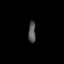
Tissue: prostate
Cell type: T cells
Senescence score: 0.7036
Nuclear area (px): 152
Mean DAPI intensity: 85.441